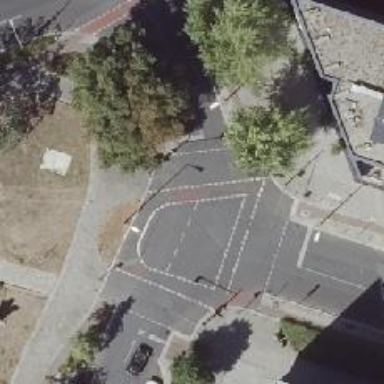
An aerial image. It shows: Footway crossing with traffic signals.